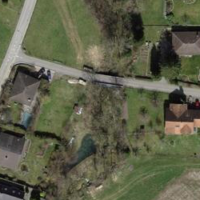
EUNIS habitat code: 55
Species observed at this site:
Chorthippus biguttulus